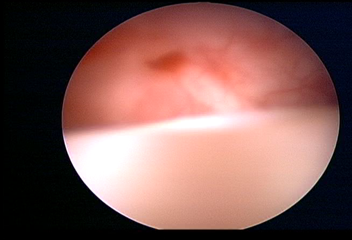
Modality: WLC
Class: Normal mucosa
Bladder cancer association: No